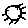
Label: sun